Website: lowes
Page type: customer-info-address
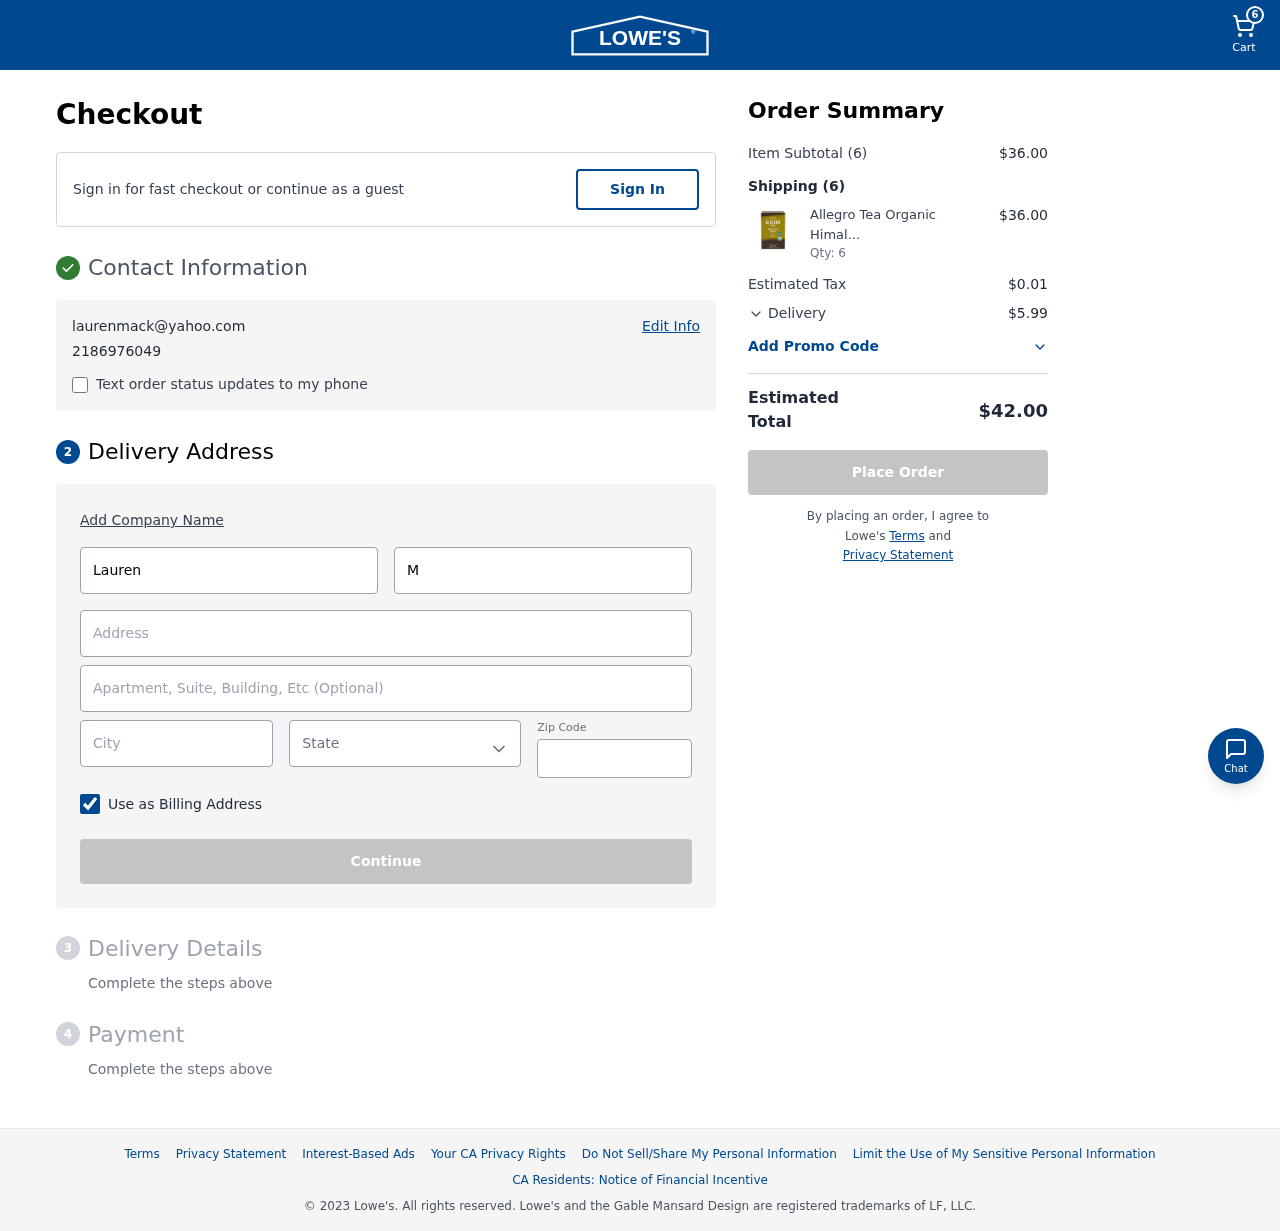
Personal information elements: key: PII_CITY
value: Port Laura
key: PII_EMAIL
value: laurenmack@yahoo.com
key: PII_FIRSTNAME
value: Lauren
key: PII_LASTNAME
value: Mack
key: PII_PHONE
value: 2186976049
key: PII_POSTCODE
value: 29075
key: PII_STATE
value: New Mexico
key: PII_STREET
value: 255 Velazquez Station
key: PII_STREET2
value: Apt. 391
Product elements: key: PRODUCT1_NAME
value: Allegro Tea Organic Himalayan Green Tea Bags, 20 Count
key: PRODUCT1_QUANTITY
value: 6
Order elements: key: ORDER_NUM_ITEMS
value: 6
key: ORDER_SUBTOTAL
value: $36.00
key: ORDER_NUM_ITEMS2
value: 6
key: ORDER_SUBTOTAL2
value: $36.00
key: ORDER_TAX
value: $0.01
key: ORDER_SHIPPING_COST
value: $5.99
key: ORDER_TOTAL
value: $42.00